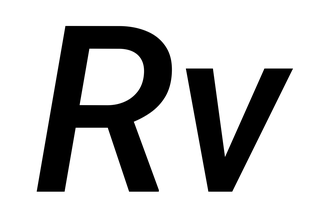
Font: Roboto-Italic_Medium_Italic